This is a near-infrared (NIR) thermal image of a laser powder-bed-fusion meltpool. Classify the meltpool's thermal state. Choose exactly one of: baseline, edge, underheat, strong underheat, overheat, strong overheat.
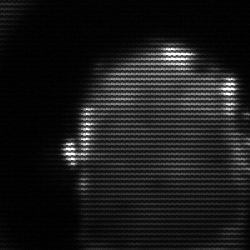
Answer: baseline